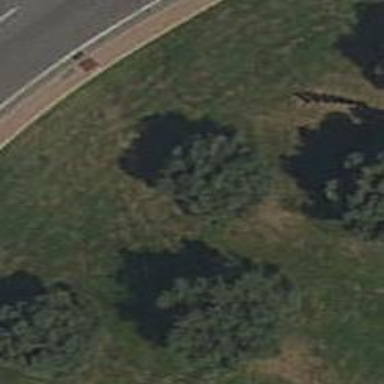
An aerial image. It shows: Broadleaved evergreen tree in its natural setting.